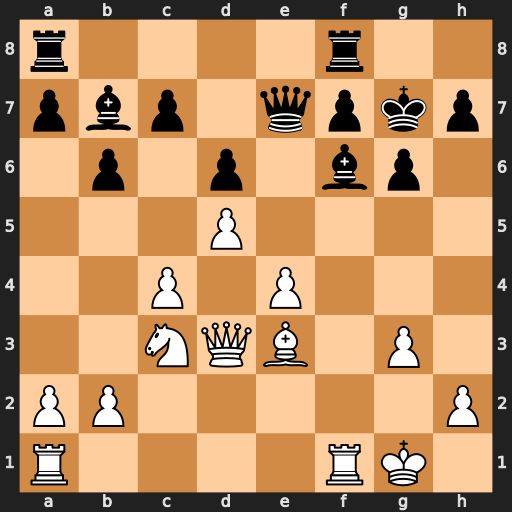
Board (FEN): r4r2/pbp1qpkp/1p1p1bp1/3P4/2P1P3/2NQB1P1/PP5P/R4RK1
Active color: w
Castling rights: -
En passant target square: -
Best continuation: Rxf6 Qxf6 Bd4 Qxd4+ Qxd4+